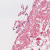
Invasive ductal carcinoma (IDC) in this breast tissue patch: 0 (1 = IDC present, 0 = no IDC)